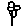
Label: flower